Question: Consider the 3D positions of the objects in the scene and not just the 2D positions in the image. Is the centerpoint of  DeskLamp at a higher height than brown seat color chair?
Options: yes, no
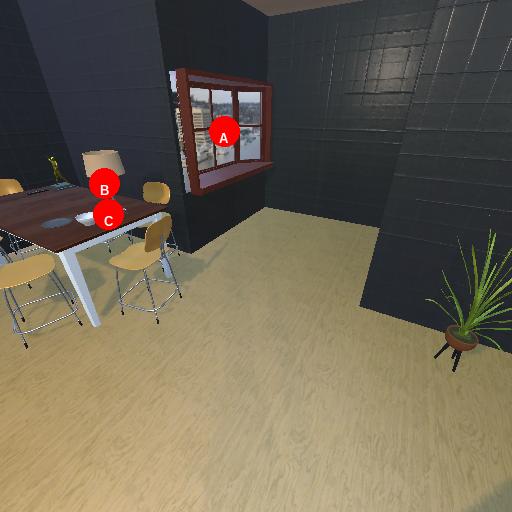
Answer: yes